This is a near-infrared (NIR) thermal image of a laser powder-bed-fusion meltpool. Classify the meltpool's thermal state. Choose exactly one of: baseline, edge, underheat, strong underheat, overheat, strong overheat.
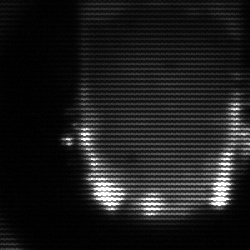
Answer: baseline